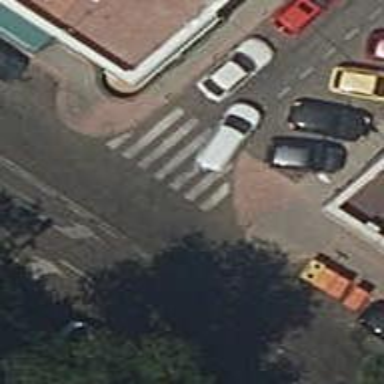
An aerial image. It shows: Uncontrolled crossing on the road.